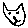
Label: cat